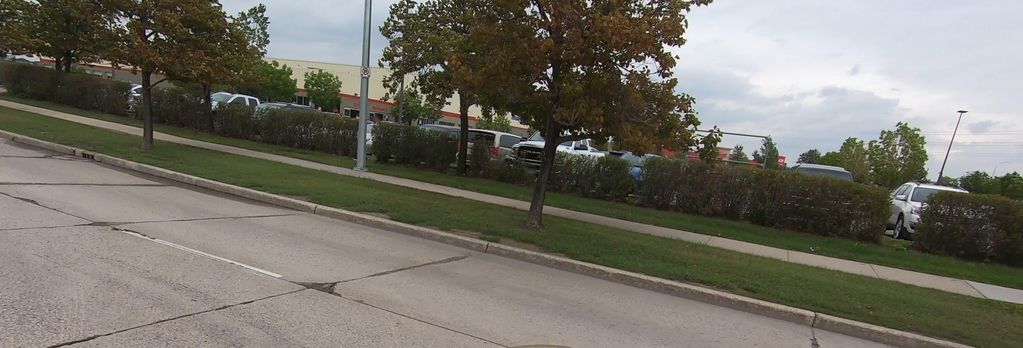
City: winnipeg